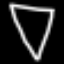
Label: diamond